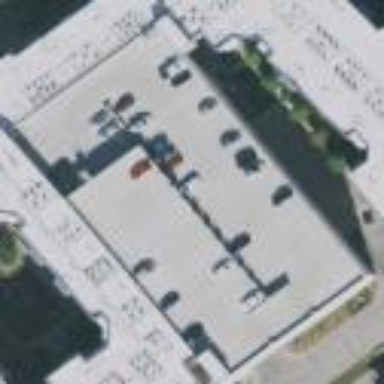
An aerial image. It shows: Multi-storey parking building.